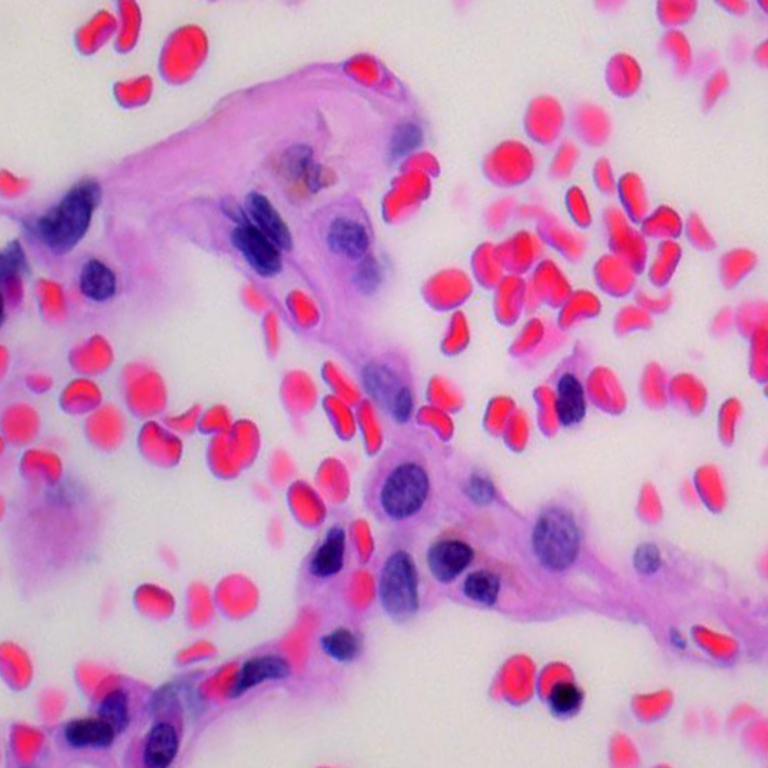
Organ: lung
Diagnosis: benign